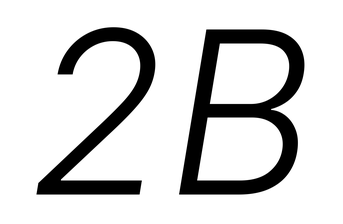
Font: Inter-Italic_Light_Italic